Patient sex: M
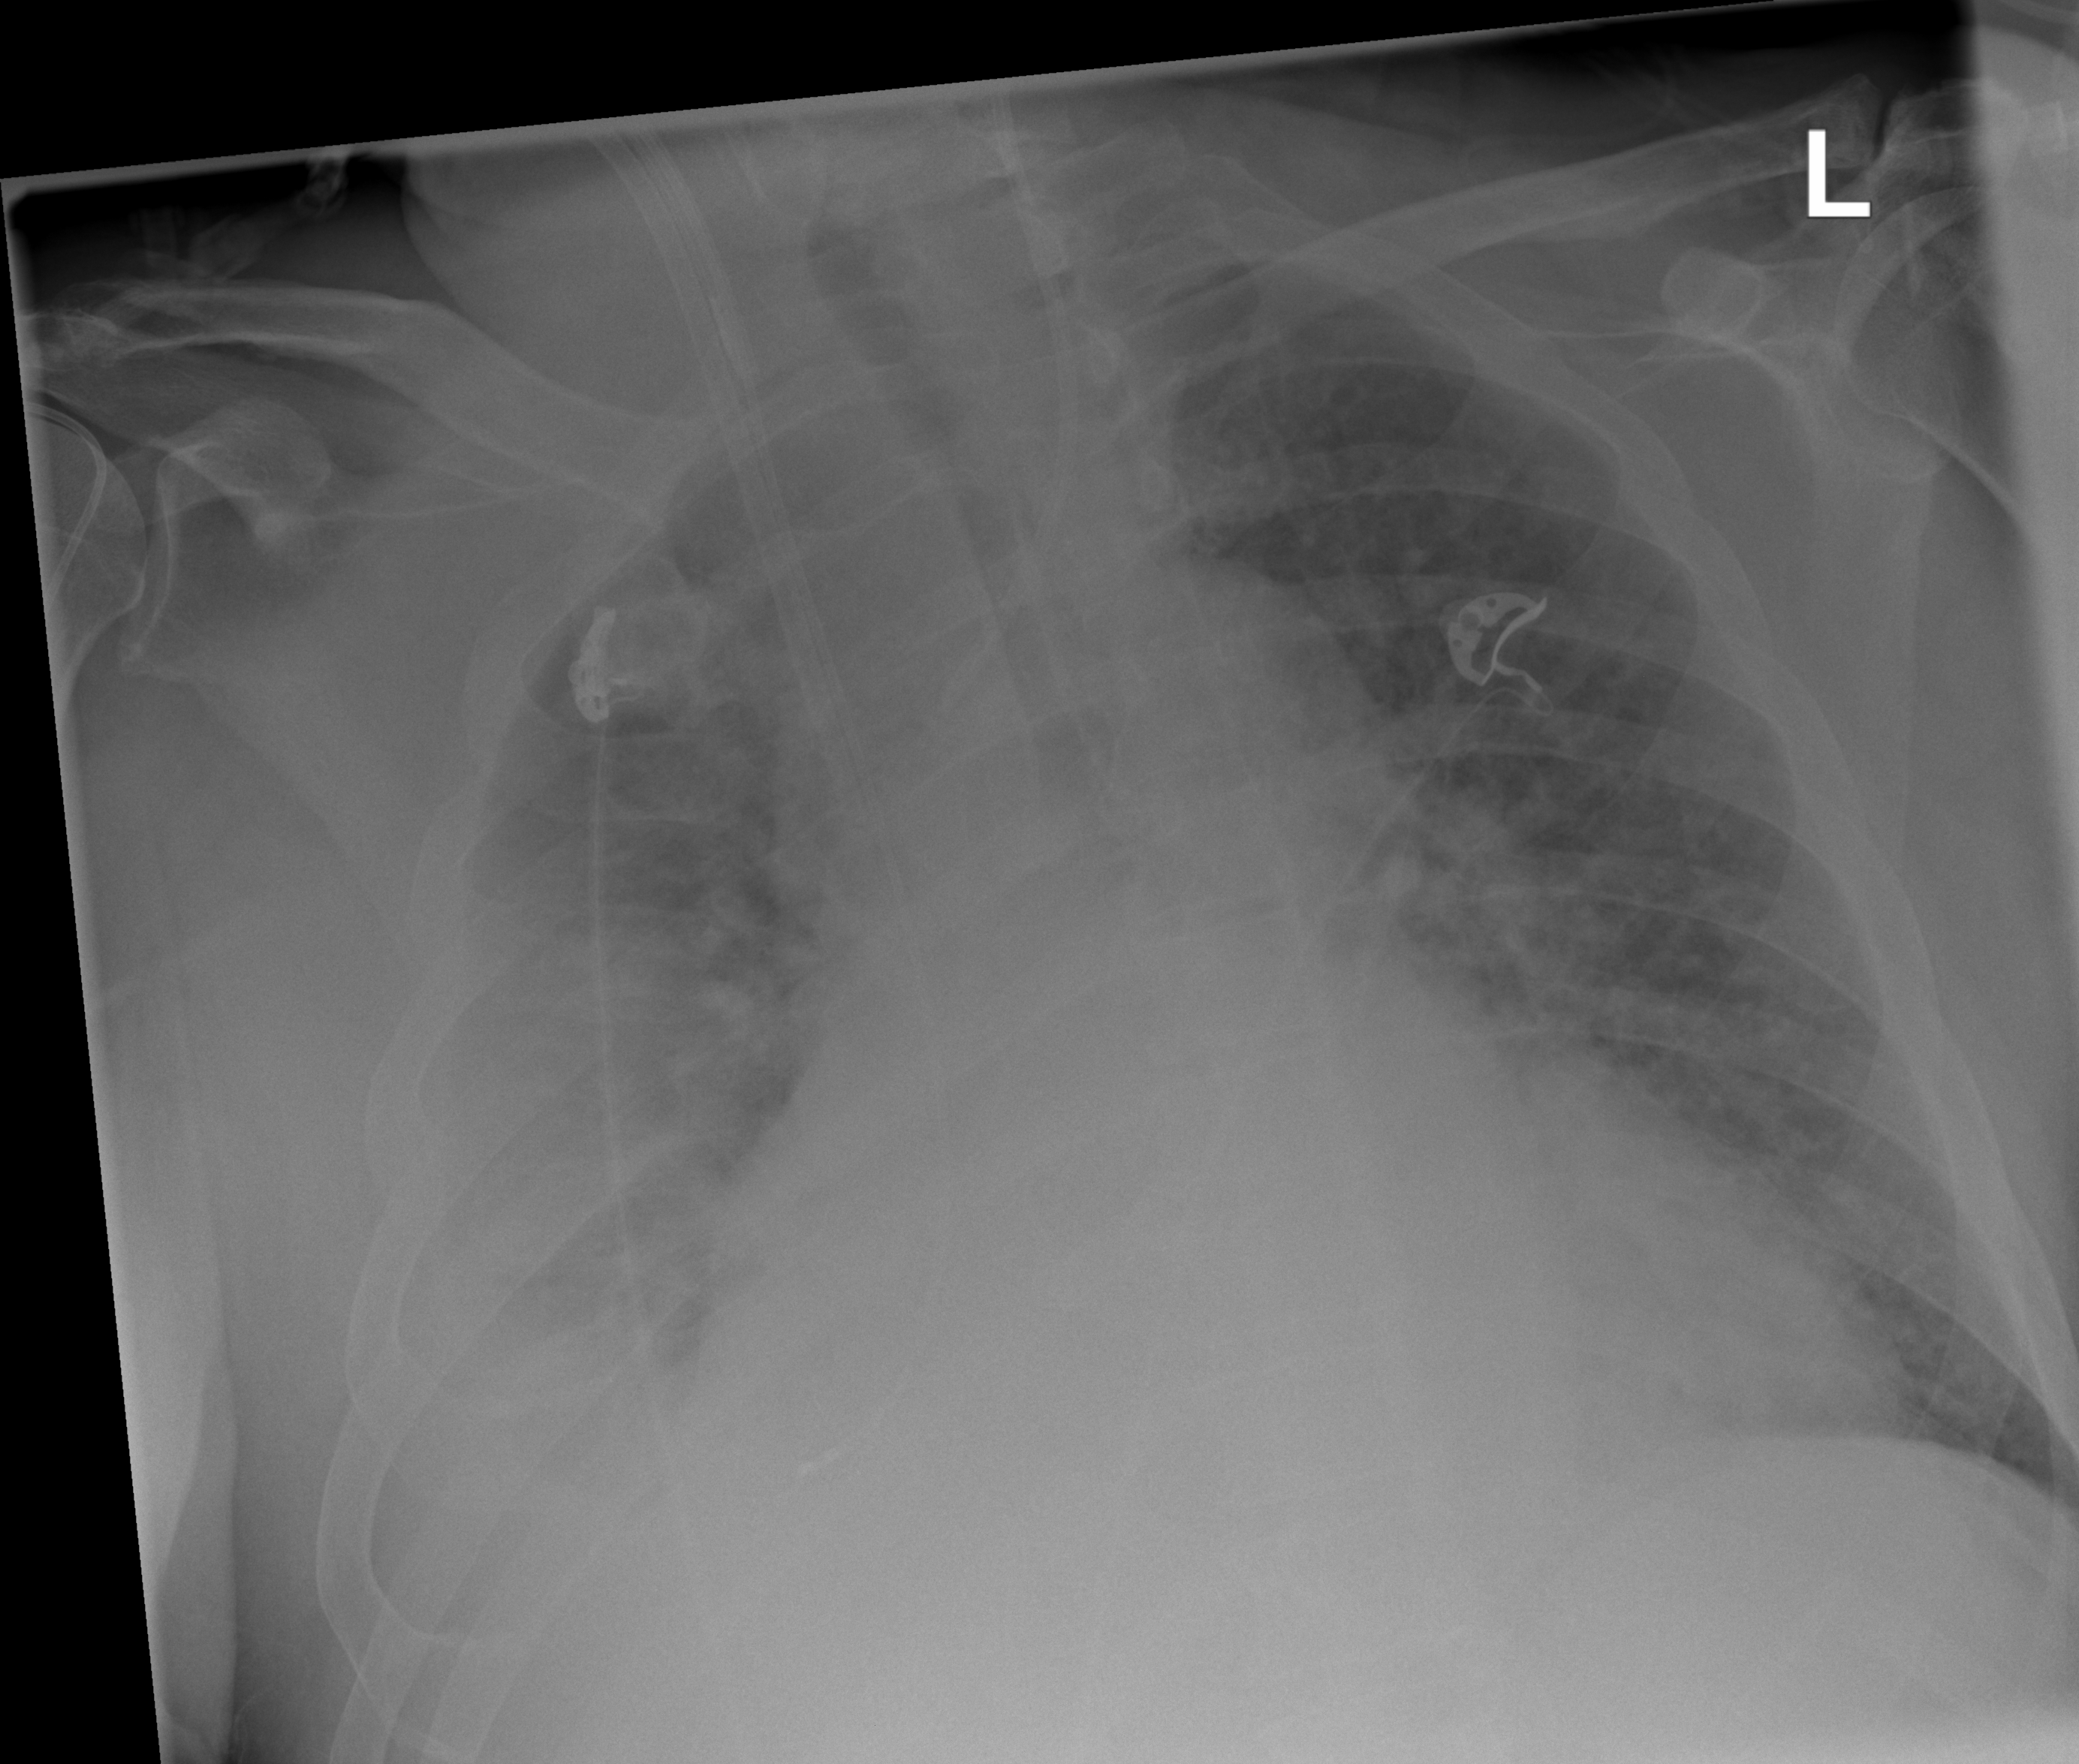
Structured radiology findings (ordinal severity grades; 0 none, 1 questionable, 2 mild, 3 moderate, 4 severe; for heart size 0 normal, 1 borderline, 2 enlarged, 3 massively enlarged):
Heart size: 0
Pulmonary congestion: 3
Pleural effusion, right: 3
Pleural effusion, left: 0
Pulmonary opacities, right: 2
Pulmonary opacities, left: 3
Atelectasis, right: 3
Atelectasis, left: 0